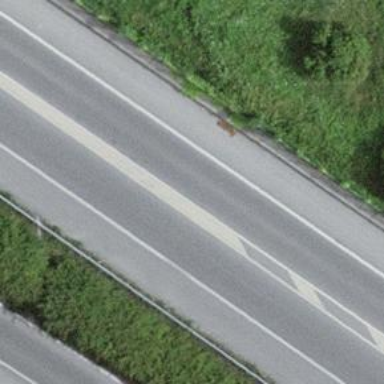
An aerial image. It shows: Asphalt road designated as trunk highway.